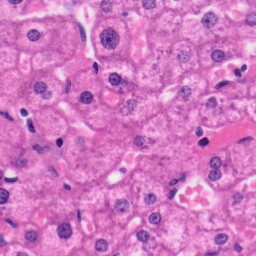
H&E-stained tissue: Liver